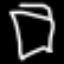
Label: bed